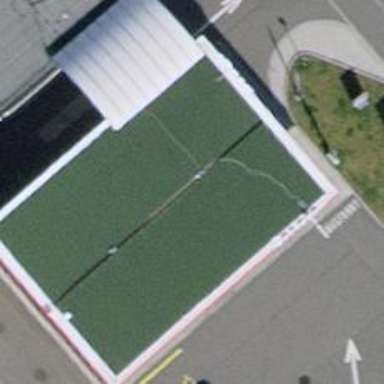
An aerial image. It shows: Fuel station.